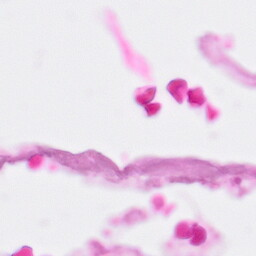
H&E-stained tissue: Pancreatic